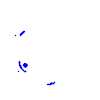
Particle: electron